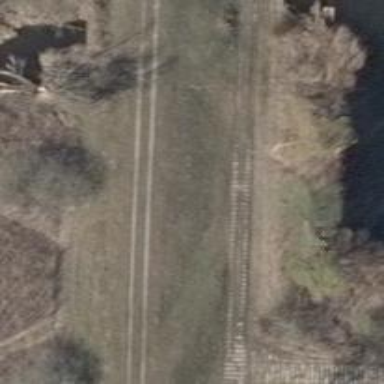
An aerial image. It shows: Embankment has been constructed as man-made feature.